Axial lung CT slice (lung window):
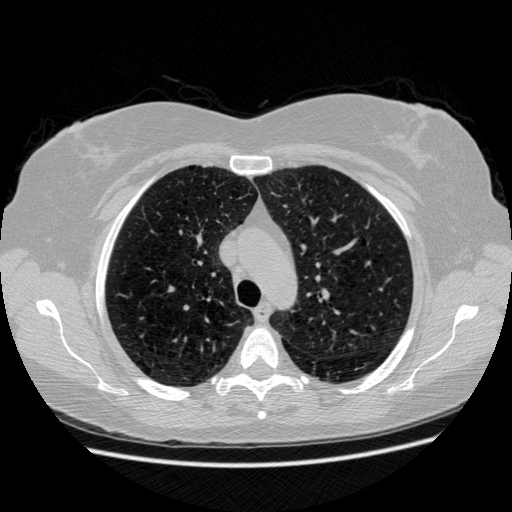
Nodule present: no